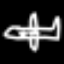
Label: airplane